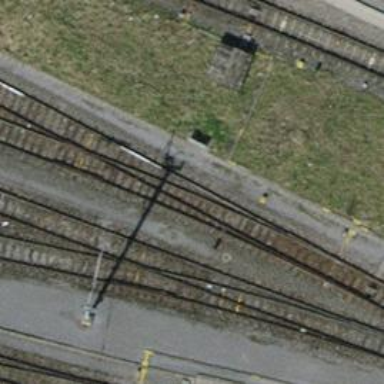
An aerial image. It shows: Railway yard with one track. The railway is electrified with contact line.